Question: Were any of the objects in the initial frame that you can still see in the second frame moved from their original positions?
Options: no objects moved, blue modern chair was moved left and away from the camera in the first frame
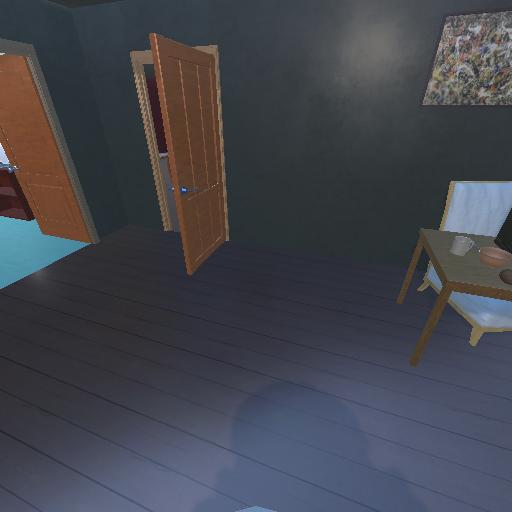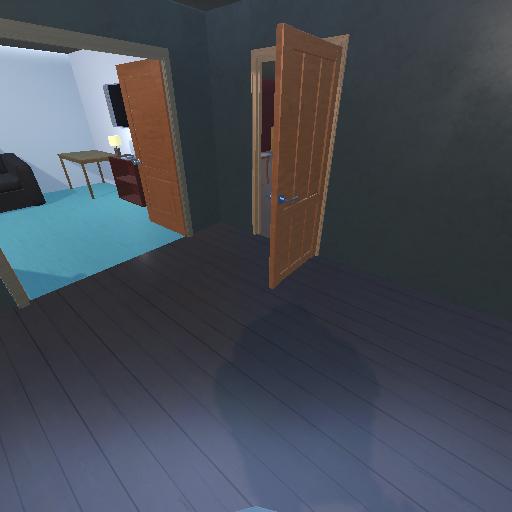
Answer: no objects moved